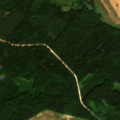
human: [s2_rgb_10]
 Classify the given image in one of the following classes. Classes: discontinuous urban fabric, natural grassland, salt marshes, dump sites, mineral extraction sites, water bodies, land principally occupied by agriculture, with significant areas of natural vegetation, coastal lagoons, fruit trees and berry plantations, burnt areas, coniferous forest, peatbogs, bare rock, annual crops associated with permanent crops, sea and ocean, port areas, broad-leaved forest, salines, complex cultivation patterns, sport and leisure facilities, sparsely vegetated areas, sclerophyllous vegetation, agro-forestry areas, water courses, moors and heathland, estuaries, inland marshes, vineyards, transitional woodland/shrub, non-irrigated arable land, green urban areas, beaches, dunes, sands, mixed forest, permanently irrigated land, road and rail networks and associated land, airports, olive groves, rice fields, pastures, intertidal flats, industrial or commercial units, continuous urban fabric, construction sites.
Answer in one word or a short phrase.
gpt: non-irrigated arable land, broad-leaved forest, coniferous forest, mixed forest, transitional woodland/shrub